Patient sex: M
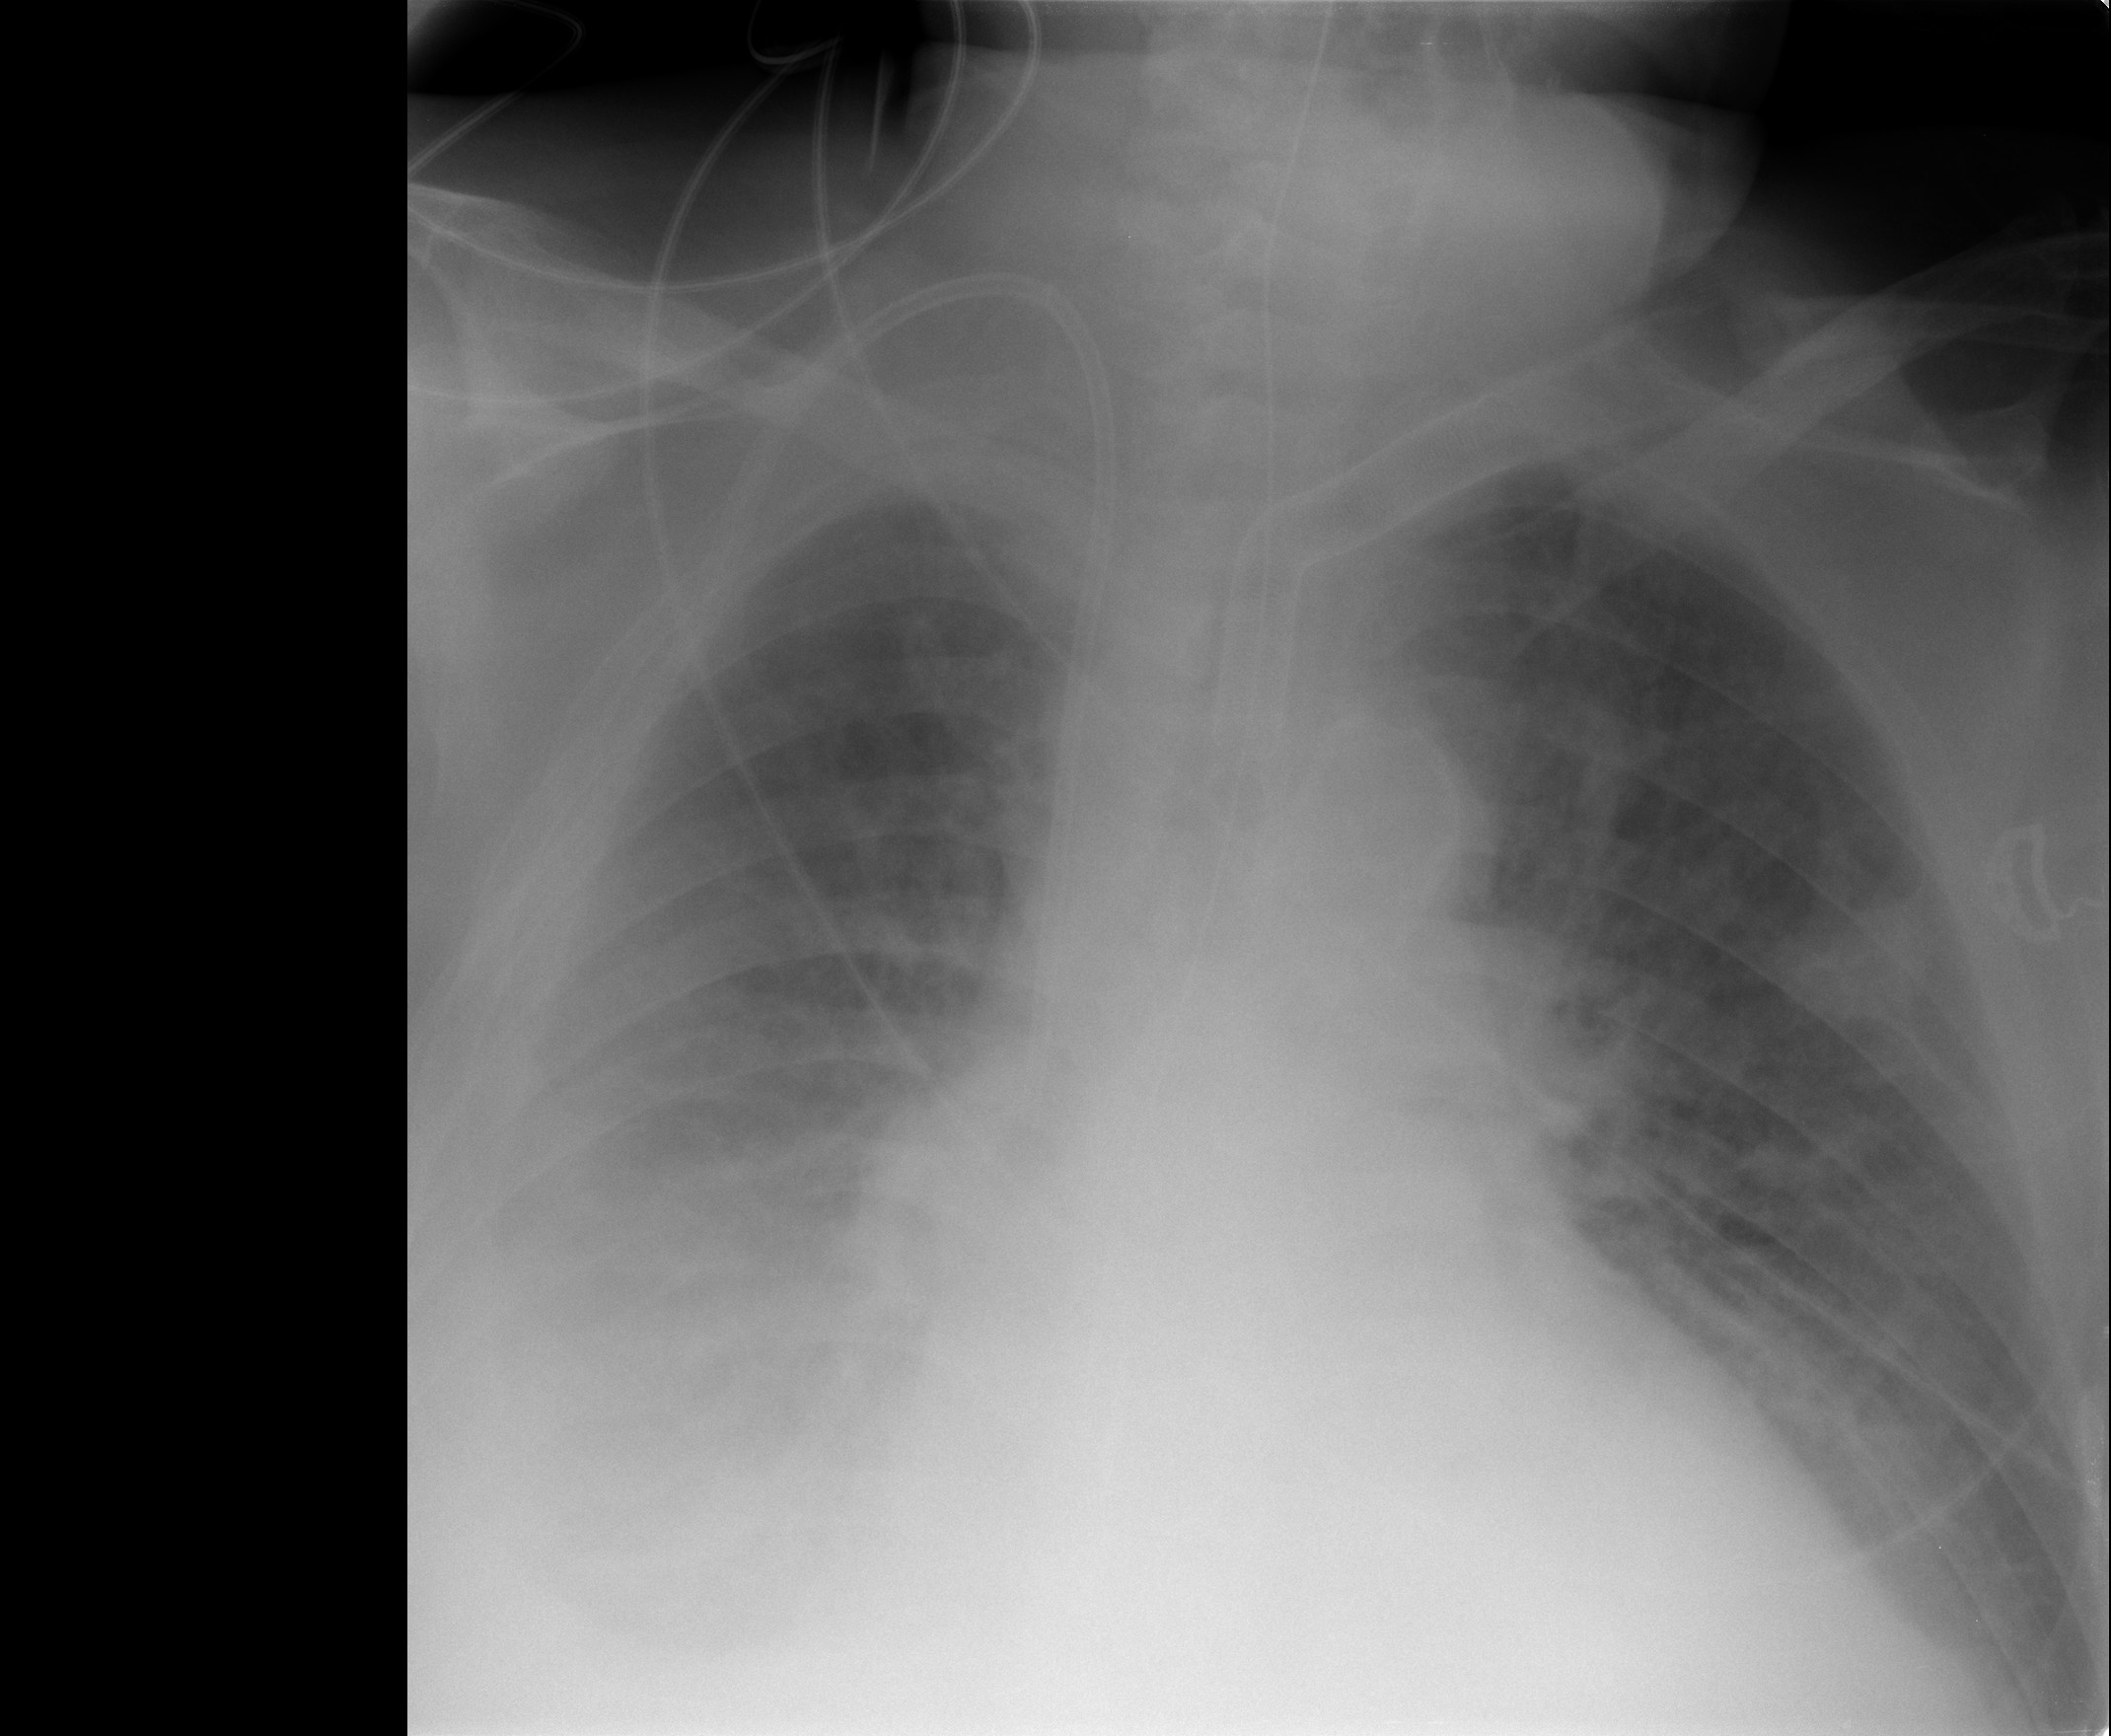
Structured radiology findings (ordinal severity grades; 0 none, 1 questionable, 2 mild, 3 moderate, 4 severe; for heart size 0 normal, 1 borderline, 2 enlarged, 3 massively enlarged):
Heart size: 2
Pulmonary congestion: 2
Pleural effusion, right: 3
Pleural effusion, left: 2
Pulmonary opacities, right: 0
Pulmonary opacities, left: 0
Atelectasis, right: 2
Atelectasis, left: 0